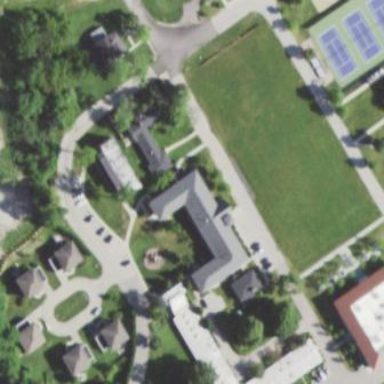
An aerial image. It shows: Dormitory building.